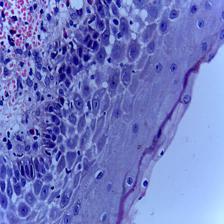
Diagnosis: Normal